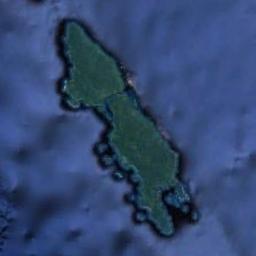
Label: island